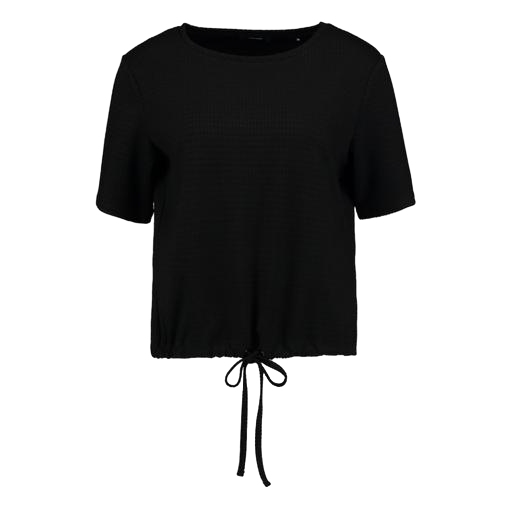
black yazzmin tie front t shirt, short-sleeve top only macy, black structured bonded mesh tee, white background